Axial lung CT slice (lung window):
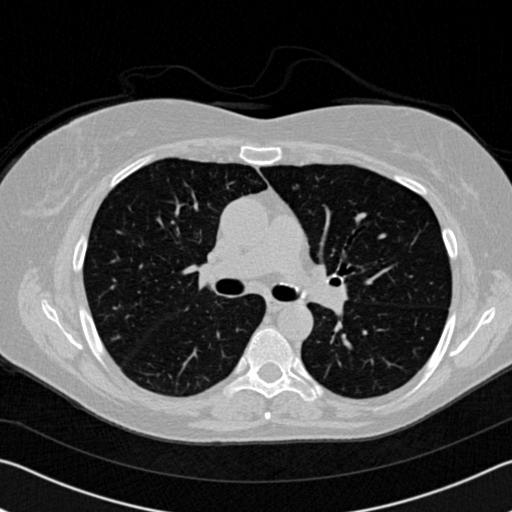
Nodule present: no